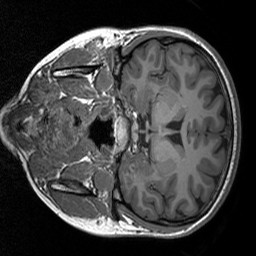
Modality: T1w
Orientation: coronal
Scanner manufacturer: siemens
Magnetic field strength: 3 T
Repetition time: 1.76 s
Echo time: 0.0022 s